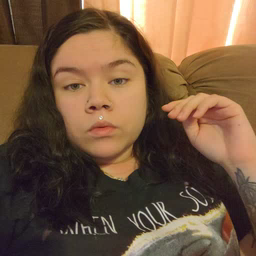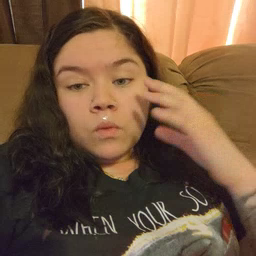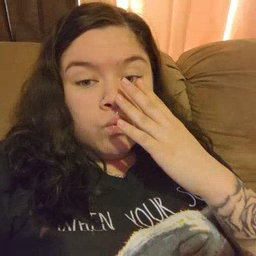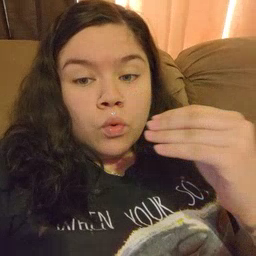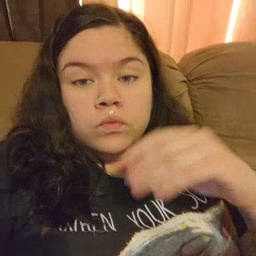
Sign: wolf